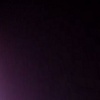
Label: space